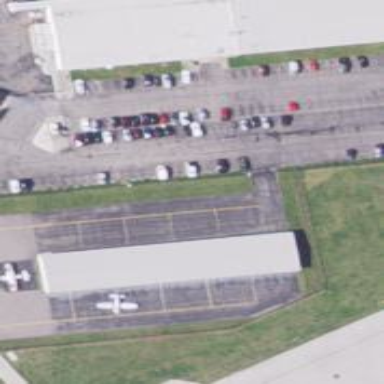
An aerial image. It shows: Parking area with asphalt surface.